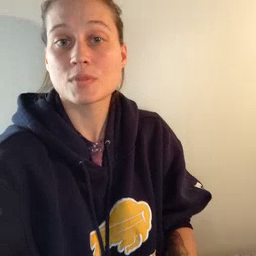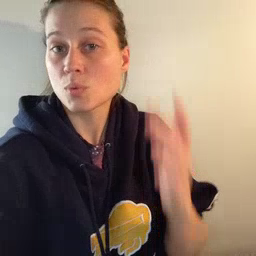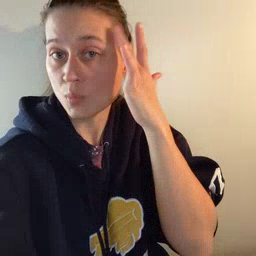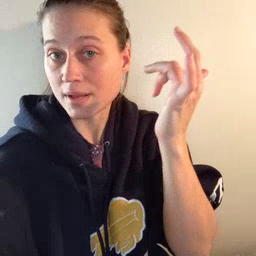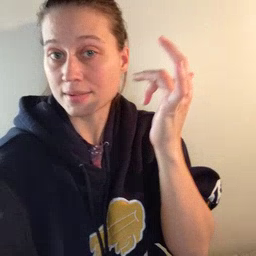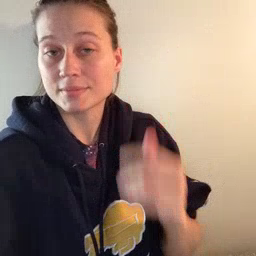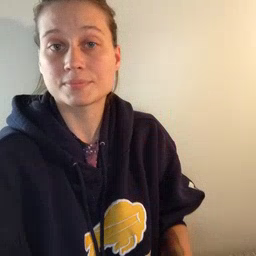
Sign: why